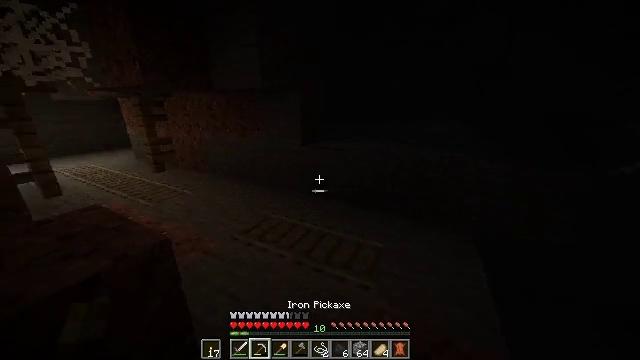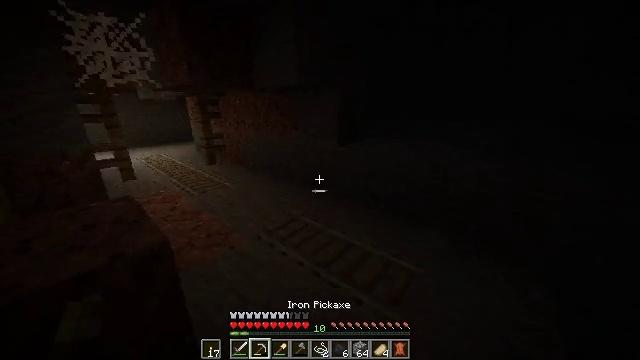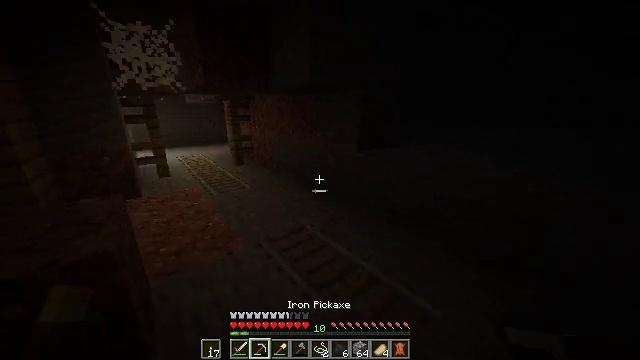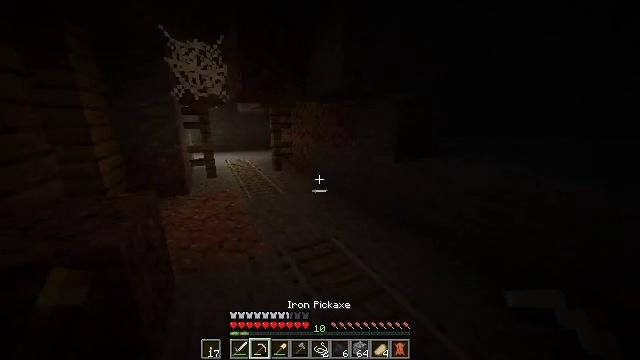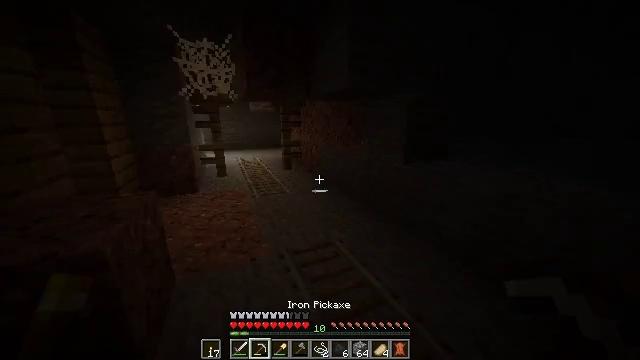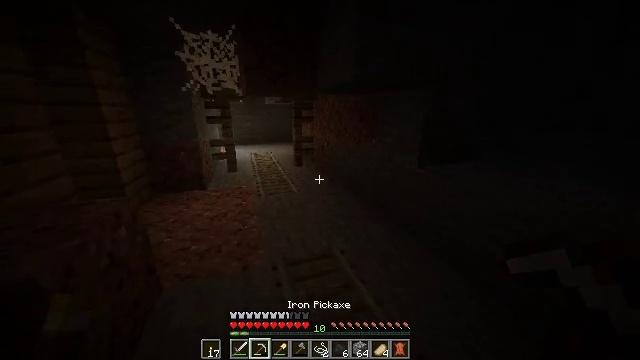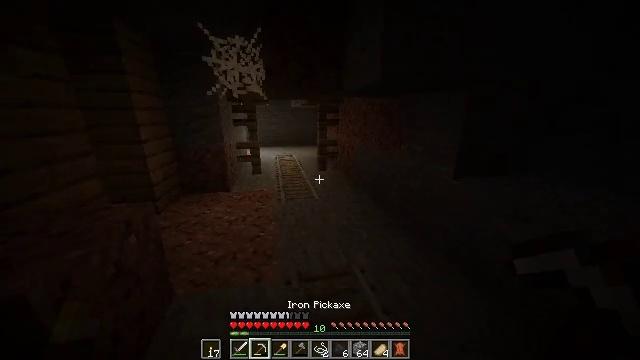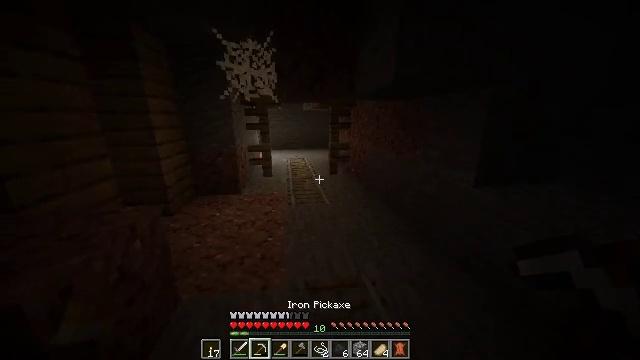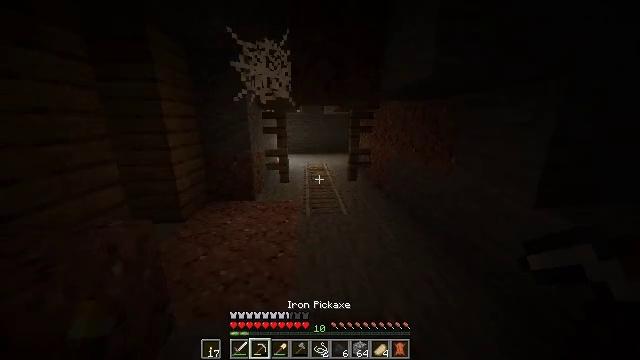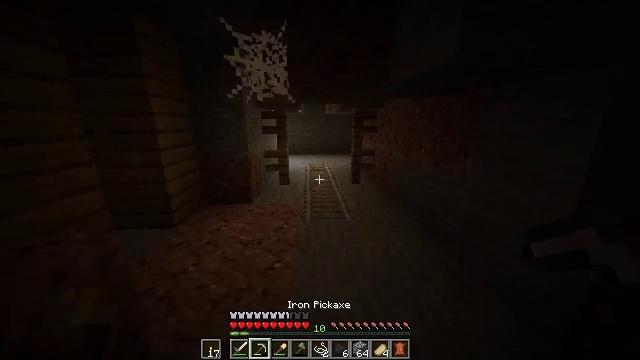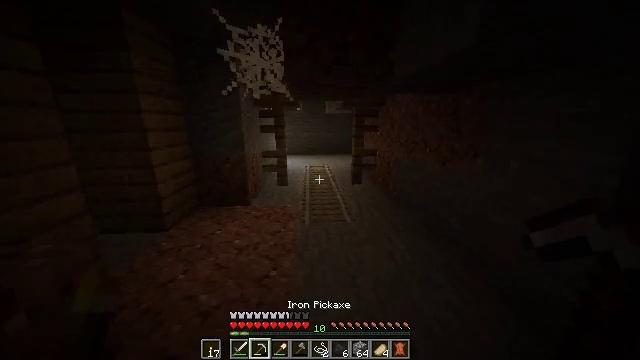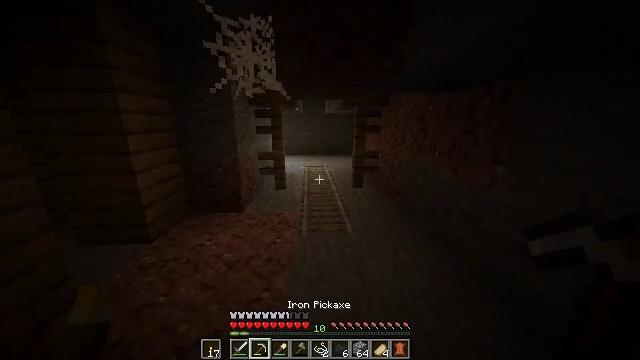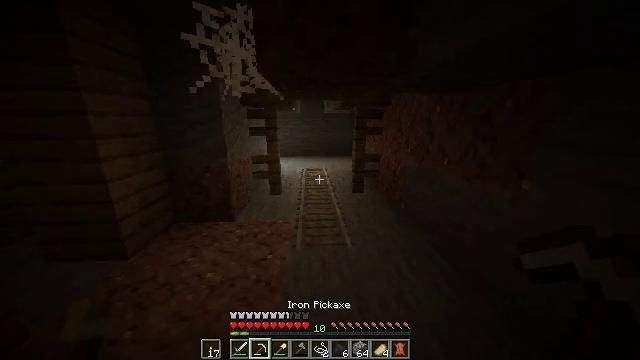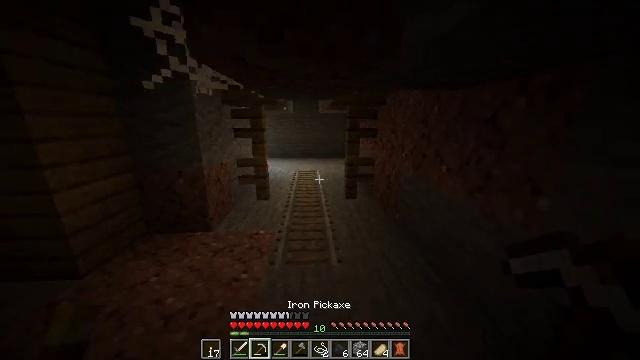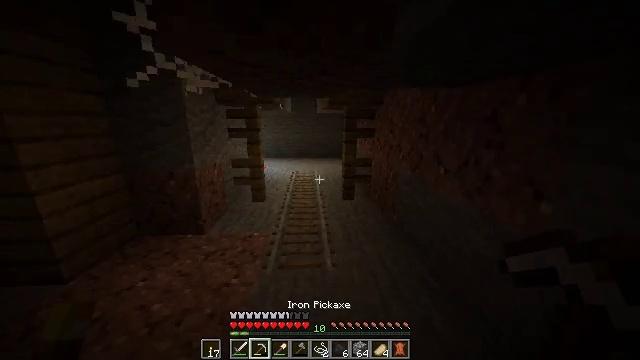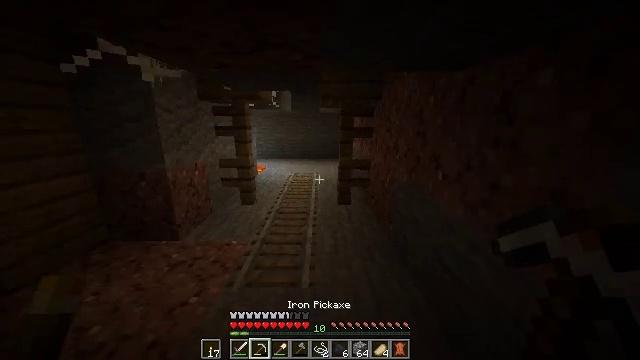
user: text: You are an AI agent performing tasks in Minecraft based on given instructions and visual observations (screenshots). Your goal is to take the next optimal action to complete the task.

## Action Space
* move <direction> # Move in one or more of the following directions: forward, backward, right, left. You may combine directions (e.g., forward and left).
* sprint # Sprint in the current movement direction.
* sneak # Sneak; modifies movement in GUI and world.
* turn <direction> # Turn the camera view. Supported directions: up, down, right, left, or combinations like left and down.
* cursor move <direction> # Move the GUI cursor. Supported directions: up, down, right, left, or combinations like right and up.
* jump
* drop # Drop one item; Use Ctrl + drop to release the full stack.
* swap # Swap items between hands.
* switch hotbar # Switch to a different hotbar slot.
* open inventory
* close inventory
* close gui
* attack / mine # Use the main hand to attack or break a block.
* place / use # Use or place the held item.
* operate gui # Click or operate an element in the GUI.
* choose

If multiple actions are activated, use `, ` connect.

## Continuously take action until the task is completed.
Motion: motion action
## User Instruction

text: Remove an iron pickaxe from the inventory.
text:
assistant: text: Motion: move forward and move right, sprint, turn left
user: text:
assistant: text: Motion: move forward and move right, sprint, turn left
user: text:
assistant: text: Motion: move forward and move right, sprint, turn left and up
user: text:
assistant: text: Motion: move forward and move right, sprint, turn left
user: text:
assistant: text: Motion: move forward, sprint, turn left and down
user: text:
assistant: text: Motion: move forward, sprint, turn left
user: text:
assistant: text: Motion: move forward, sprint, turn left
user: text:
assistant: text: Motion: move forward, sprint, turn left
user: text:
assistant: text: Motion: move forward, sprint
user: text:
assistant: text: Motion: move forward, sprint
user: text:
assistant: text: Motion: move forward, sprint
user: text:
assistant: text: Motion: move forward and move right, sprint
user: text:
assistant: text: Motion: move forward and move right, sprint
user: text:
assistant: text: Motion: move forward and move right, sprint
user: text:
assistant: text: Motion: move forward and move right, sprint, turn left
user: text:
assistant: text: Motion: move forward, sprint, turn left
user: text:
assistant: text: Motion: move forward, sprint
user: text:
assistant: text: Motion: move forward, sprint
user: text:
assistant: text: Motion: move forward, sprint
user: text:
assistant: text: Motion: move forward, sprint
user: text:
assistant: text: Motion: move forward, sprint, turn left
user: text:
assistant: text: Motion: move forward, sprint, turn left and down
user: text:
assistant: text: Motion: move forward, sprint
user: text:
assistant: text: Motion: move forward, sprint
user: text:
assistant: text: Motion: move forward, sprint
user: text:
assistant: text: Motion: move forward, sprint
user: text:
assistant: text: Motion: move forward, sprint, turn right and down
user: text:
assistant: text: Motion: move forward, sprint
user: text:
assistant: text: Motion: move forward, sprint
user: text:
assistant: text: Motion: move forward, sprint